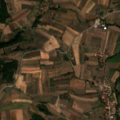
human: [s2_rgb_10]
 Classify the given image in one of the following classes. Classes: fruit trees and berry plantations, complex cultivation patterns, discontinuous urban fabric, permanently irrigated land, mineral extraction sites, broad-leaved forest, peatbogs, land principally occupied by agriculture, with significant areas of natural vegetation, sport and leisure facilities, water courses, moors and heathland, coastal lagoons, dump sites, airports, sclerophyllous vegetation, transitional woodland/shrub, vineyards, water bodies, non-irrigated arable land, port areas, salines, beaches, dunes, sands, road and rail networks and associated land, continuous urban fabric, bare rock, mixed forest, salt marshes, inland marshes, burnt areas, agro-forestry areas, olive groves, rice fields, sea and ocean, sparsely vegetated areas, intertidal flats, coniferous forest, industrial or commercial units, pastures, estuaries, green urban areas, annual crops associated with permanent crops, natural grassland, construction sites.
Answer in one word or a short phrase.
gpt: discontinuous urban fabric, non-irrigated arable land, complex cultivation patterns, land principally occupied by agriculture, with significant areas of natural vegetation, transitional woodland/shrub